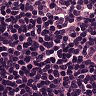
Metastatic tissue present: no